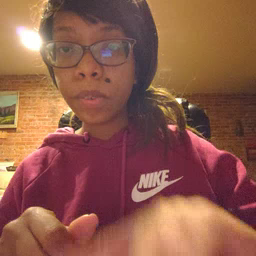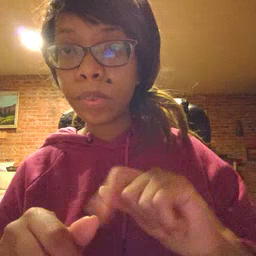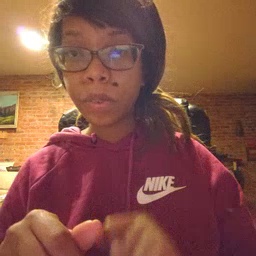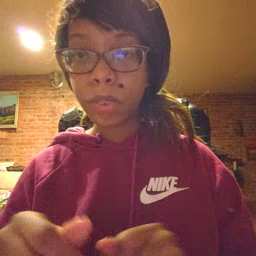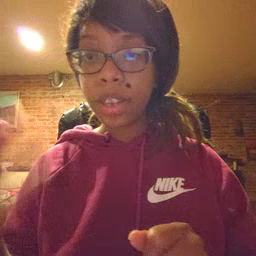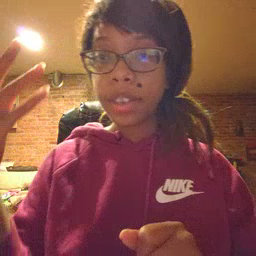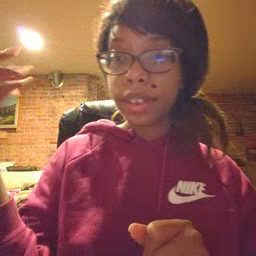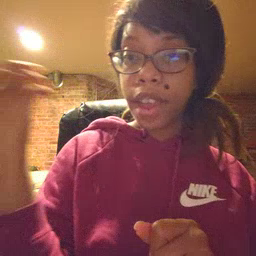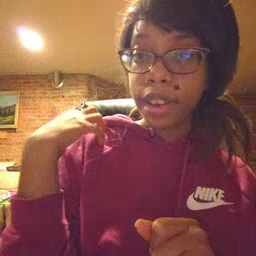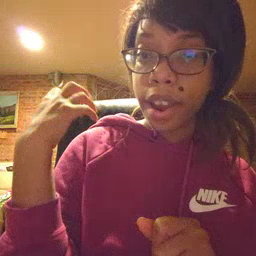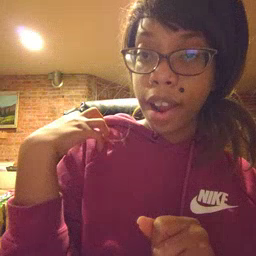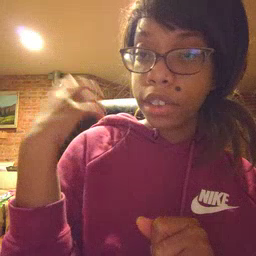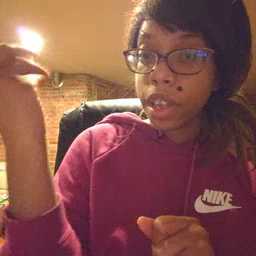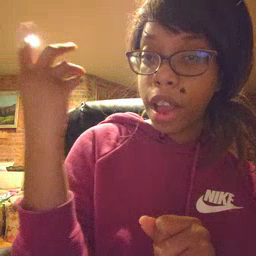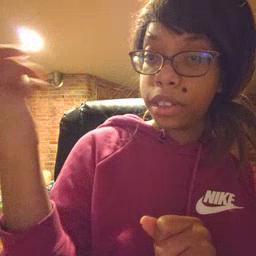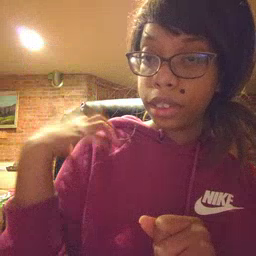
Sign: outside